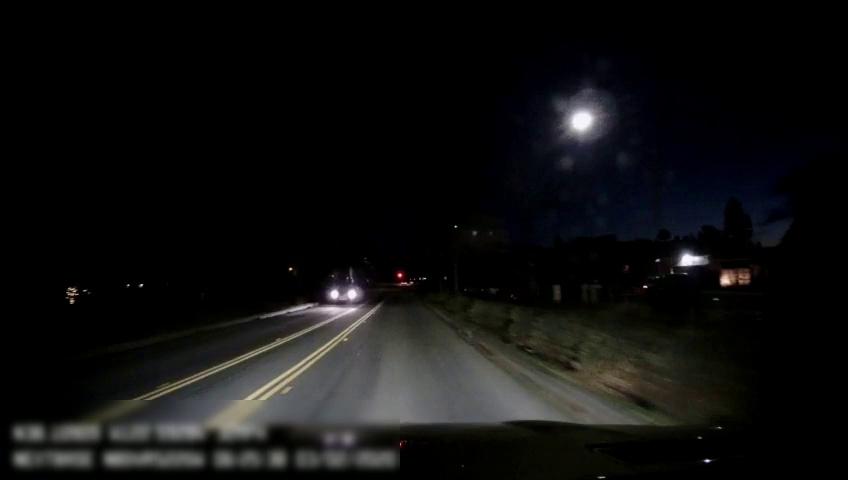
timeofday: Night
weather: Other
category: Drivable Space
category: Vehicles | SUV
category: Lanes | Current Lane
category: Lanes | Alternate Lane
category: Lanes | Alternate Lane
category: Lanes | Alternate Lane